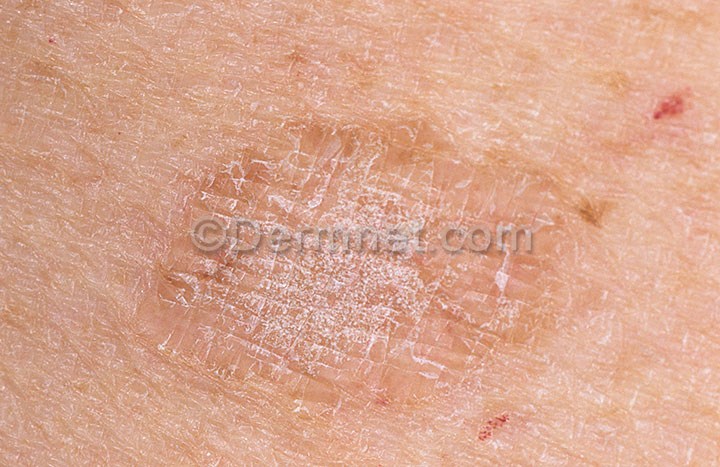
Disease: Seborrheic Keratoses and other Benign Tumors